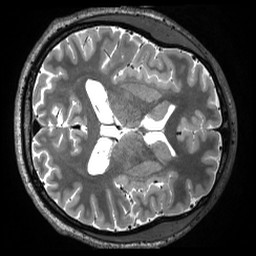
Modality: T2w
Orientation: axial